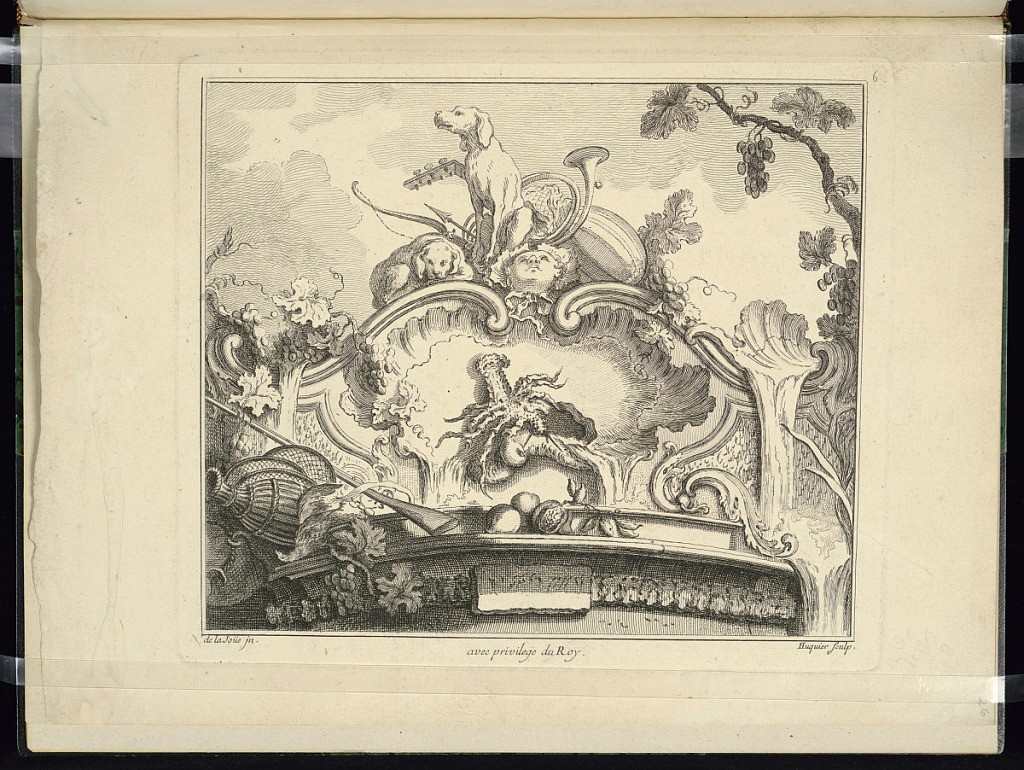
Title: Design for a Cartouche with Crayfish (Horizontal)
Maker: Jacques de Lajoüe, French, 1687–1761
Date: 1740
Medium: Engraving on white laid paper
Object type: Print
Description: Cartouche with large crayfish dominating the central space. At top, elements of the chase: a hunting dog, a mandolin, a bow and arrow. At top center, a mask looking towards the sky. Clusters of grapes, leaves, and cascades of water at left and right of cartouche.